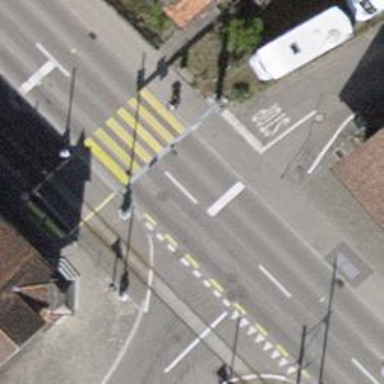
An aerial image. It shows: Traffic signals at road crossing.